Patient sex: M
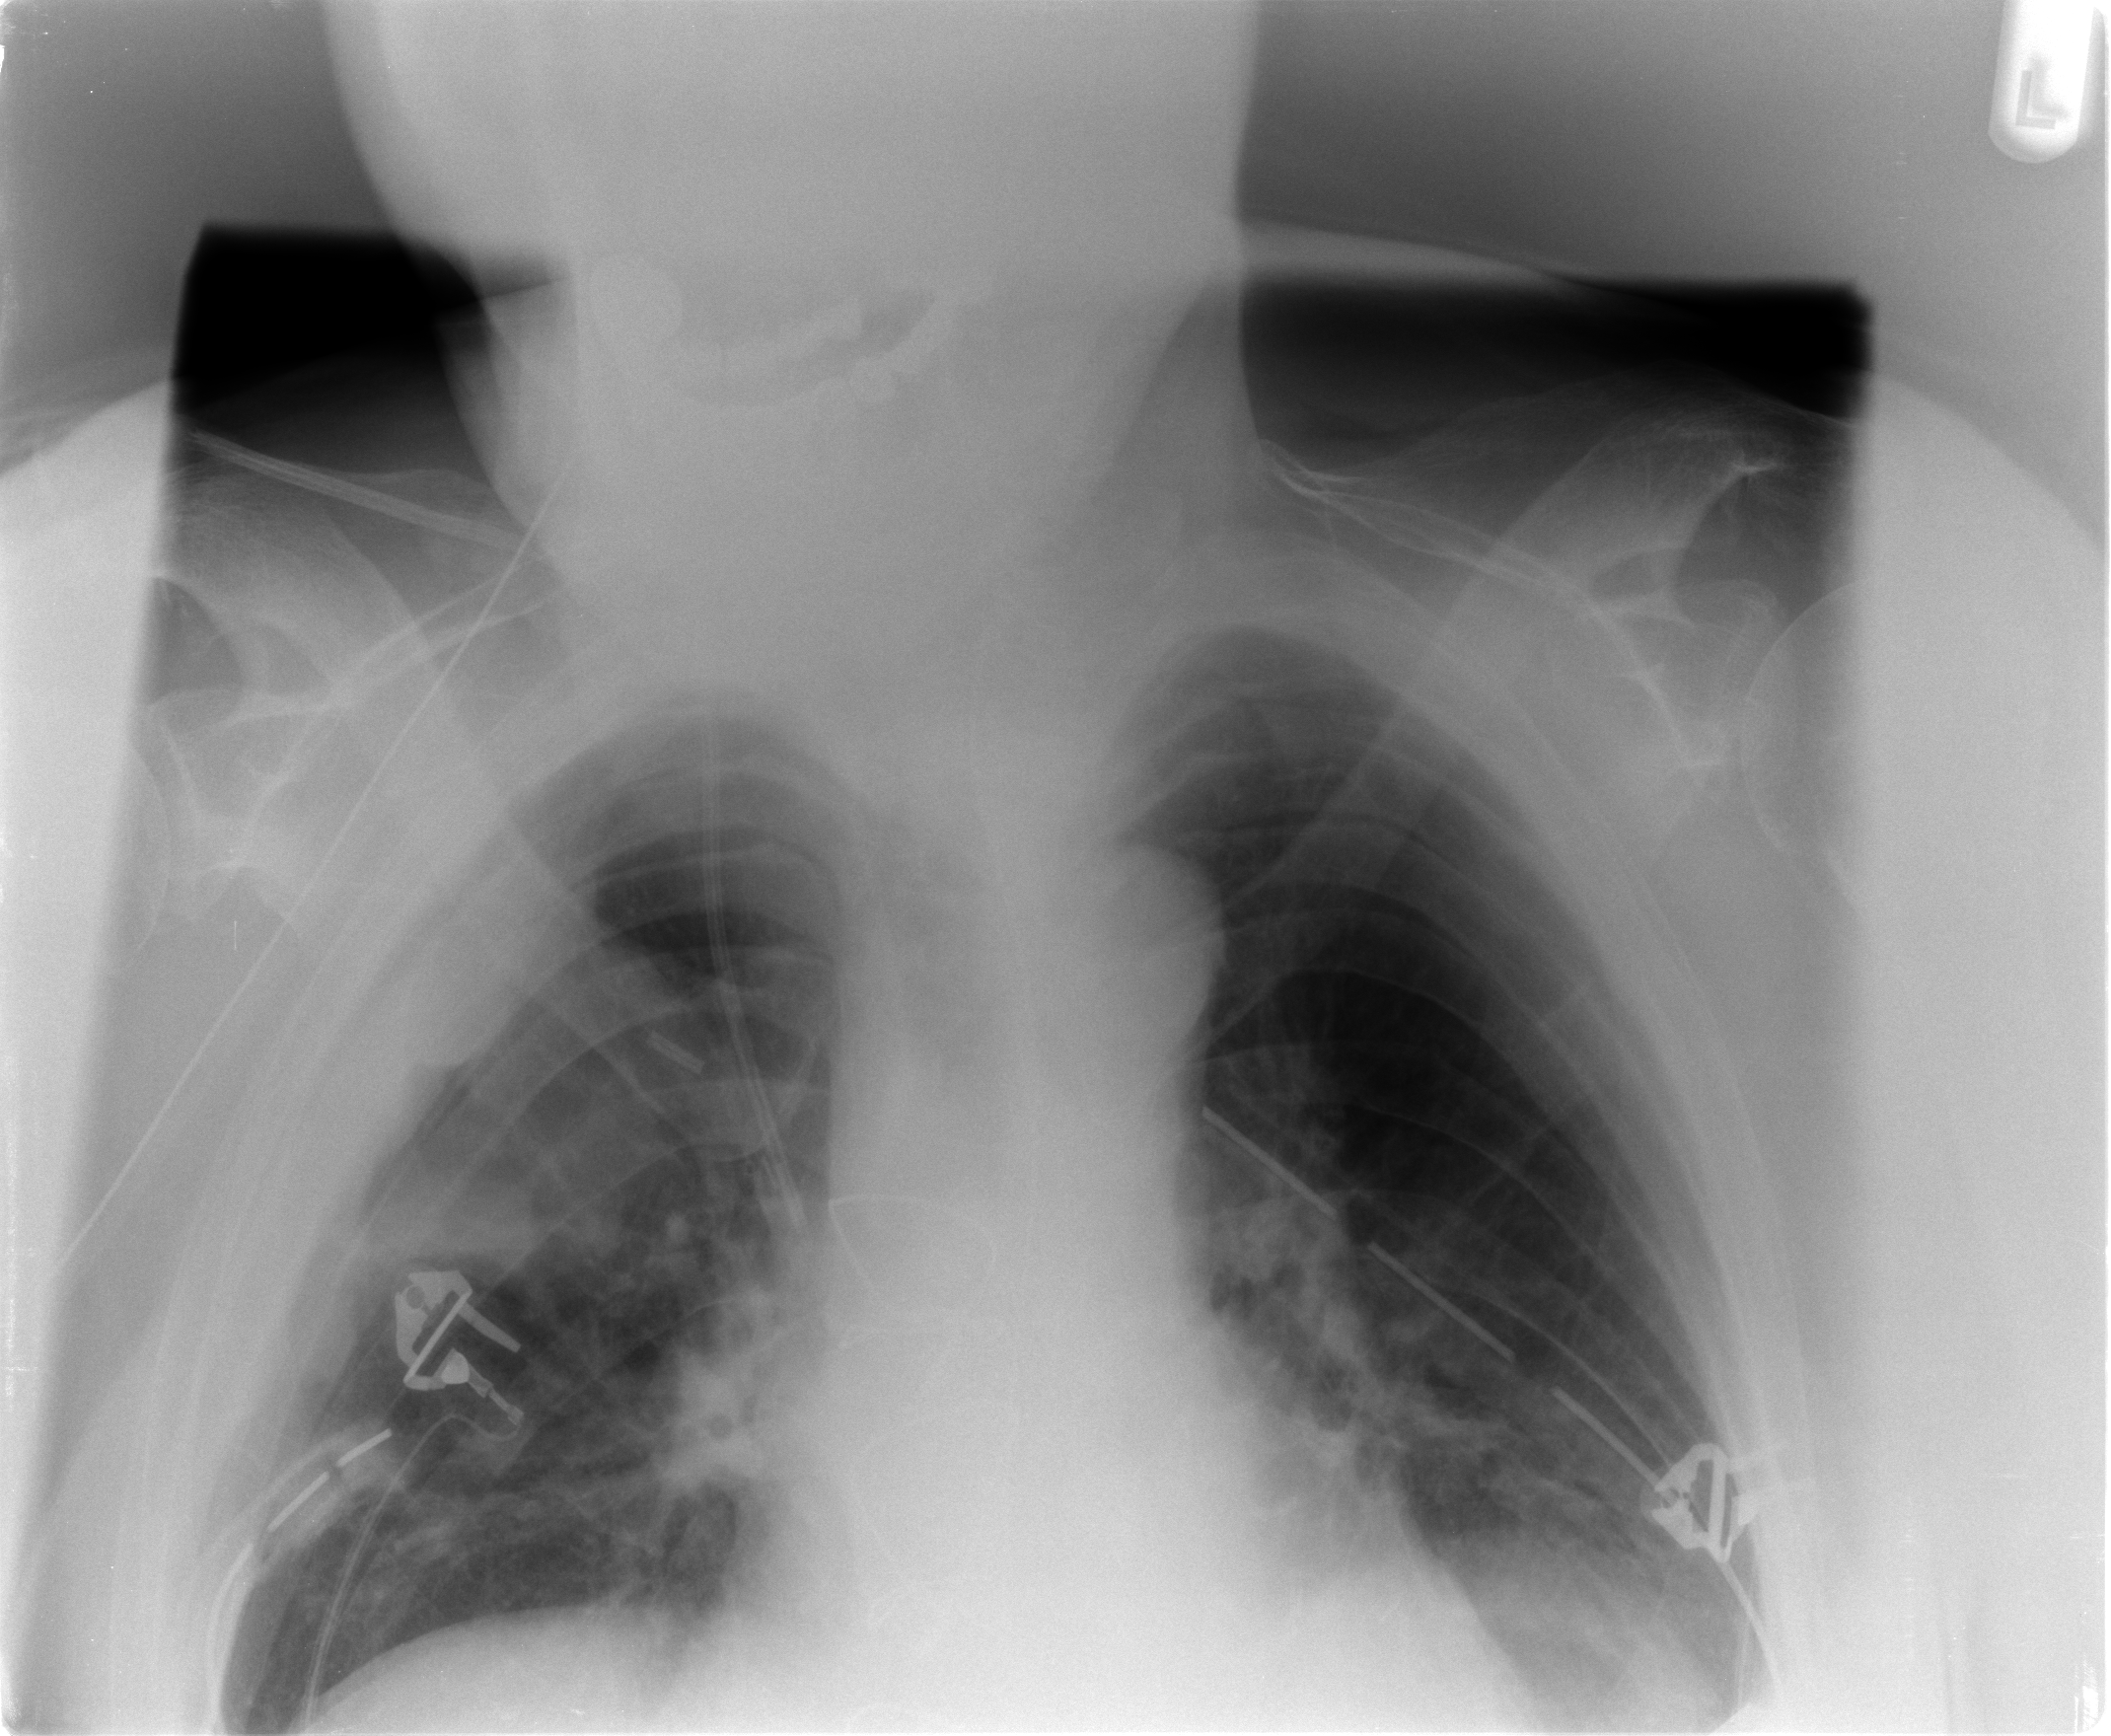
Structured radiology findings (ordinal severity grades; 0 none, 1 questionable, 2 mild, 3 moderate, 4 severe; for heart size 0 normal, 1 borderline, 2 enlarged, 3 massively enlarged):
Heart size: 1
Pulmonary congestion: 0
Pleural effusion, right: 0
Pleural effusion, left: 0
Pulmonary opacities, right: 1
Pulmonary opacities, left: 0
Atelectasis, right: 2
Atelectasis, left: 2